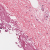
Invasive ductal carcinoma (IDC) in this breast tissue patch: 0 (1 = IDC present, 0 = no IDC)